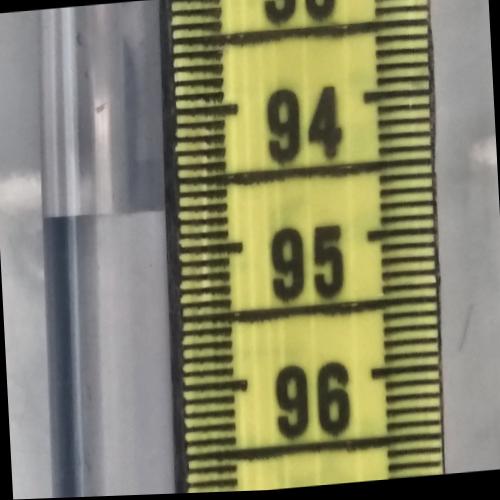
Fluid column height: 94.7 cm